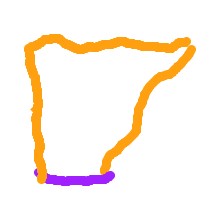
Shape: trapezoid